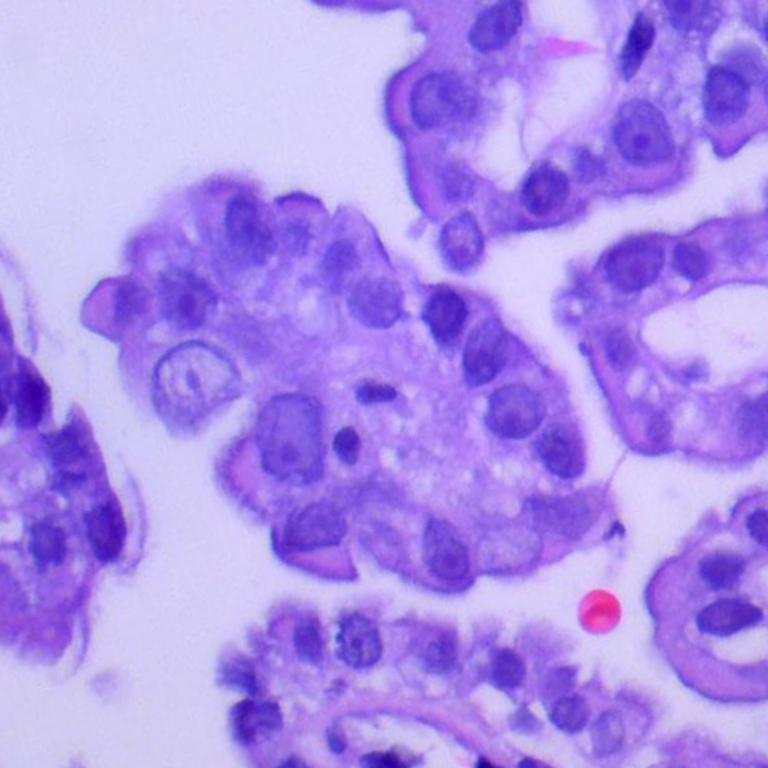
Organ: lung
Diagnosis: adenocarcinomas